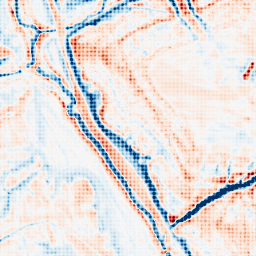
Category: edge_preserving
Decomposition family: bilateral
Decomposition parameters: d: 21
sigma_color: 25
sigma_space: 150
Upsampling method: sinc_blackman
Upsampling parameters: scale: 4
kernel_size: 4
Upsampling scale: 4